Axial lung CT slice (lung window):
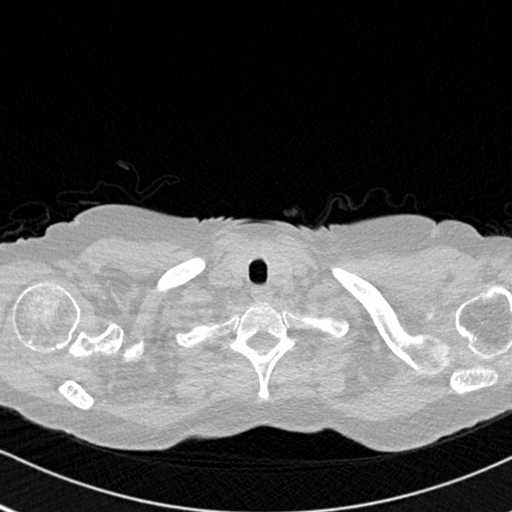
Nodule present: no